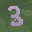
Label: 3